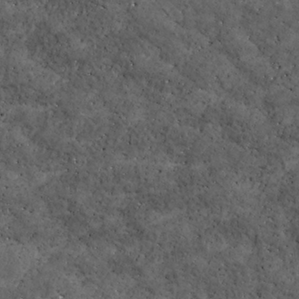
Label: non_frost